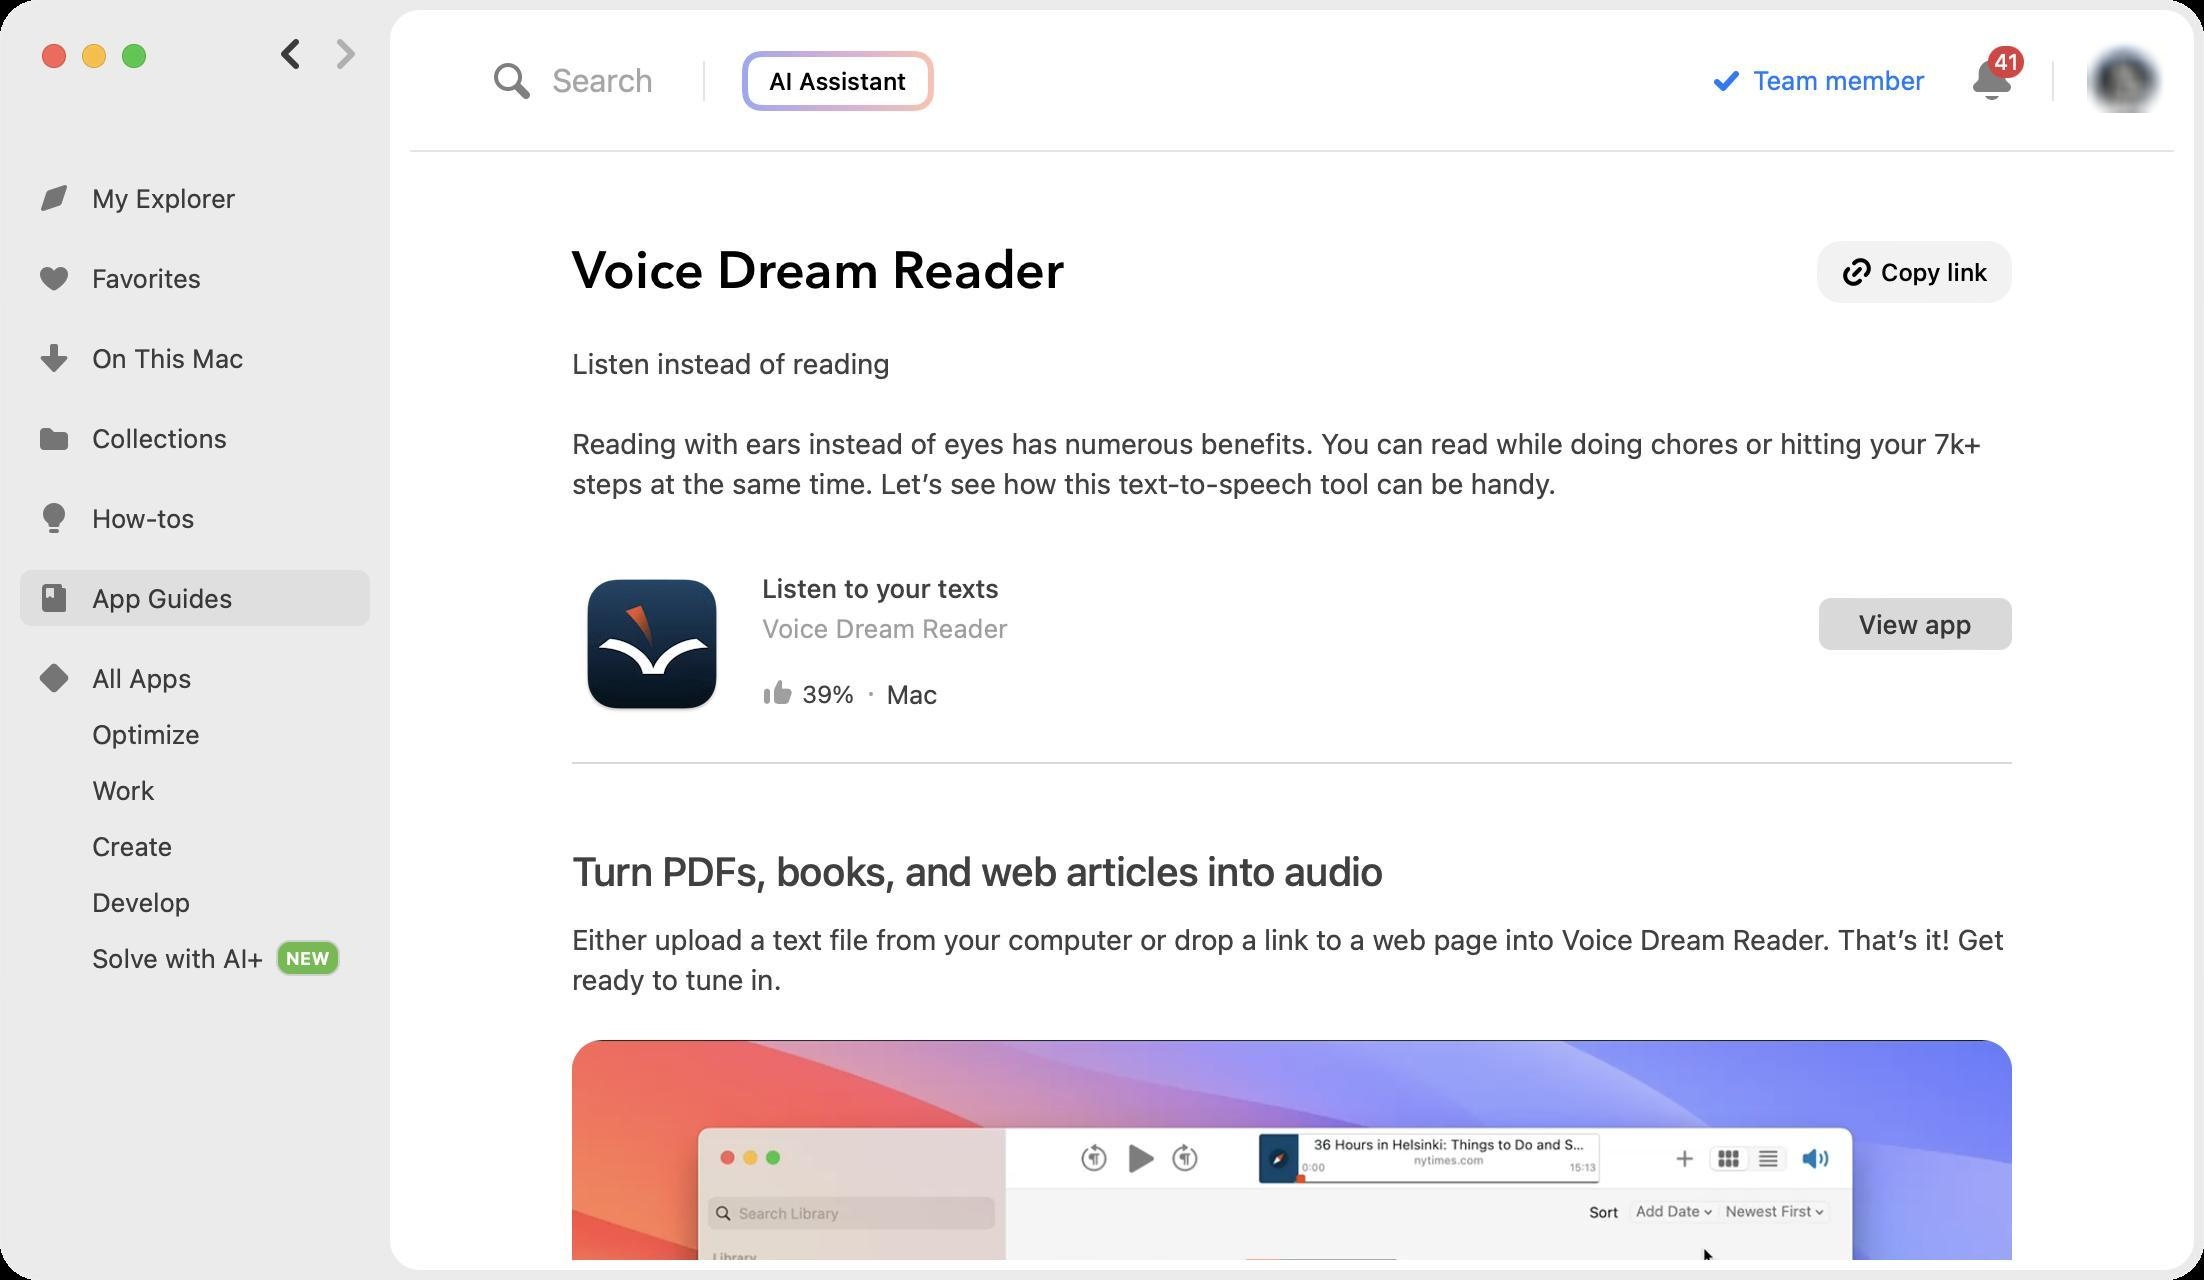
Accessibility tree:
{"name": "", "role": "AXWindow", "description": null, "role_description": "standard window", "value": null, "position": "220.00;132.00", "size": "1102;640", "children": [{"name": null, "role": "AXTable", "description": "Application categories", "role_description": "table", "value": null, "position": "10.00;85.00", "size": "175;408", "children": [{"name": null, "role": "AXRow", "description": null, "role_description": "table row", "value": null, "position": "10.00;85.00", "size": "175;40", "children": [{"name": null, "role": "AXCell", "description": null, "role_description": "cell", "value": null, "position": "16.00;85.00", "size": "163;40", "children": [{"name": null, "role": "AXImage", "description": "Discover", "role_description": "image", "value": null, "position": "19.00;91.00", "size": "16;16", "children": []}, {"name": null, "role": "AXStaticText", "description": null, "role_description": "text", "value": "My Explorer", "position": "44.00;91.00", "size": "76;16", "children": []}]}]}, {"name": null, "role": "AXRow", "description": null, "role_description": "table row", "value": null, "position": "10.00;125.00", "size": "175;40", "children": [{"name": null, "role": "AXCell", "description": null, "role_description": "cell", "value": null, "position": "16.00;125.00", "size": "163;40", "children": [{"name": null, "role": "AXImage", "description": "Favorites", "role_description": "image", "value": null, "position": "19.00;131.00", "size": "16;16", "children": []}, {"name": null, "role": "AXStaticText", "description": null, "role_description": "text", "value": "Favorites", "position": "44.00;131.00", "size": "59;16", "children": []}]}]}, {"name": null, "role": "AXRow", "description": null, "role_description": "table row", "value": null, "position": "10.00;165.00", "size": "175;40", "children": [{"name": null, "role": "AXCell", "description": null, "role_description": "cell", "value": null, "position": "16.00;165.00", "size": "163;40", "children": [{"name": null, "role": "AXImage", "description": "OnThisMac", "role_description": "image", "value": null, "position": "19.00;171.00", "size": "16;16", "children": []}, {"name": null, "role": "AXStaticText", "description": null, "role_description": "text", "value": "On This Mac", "position": "44.00;171.00", "size": "80;16", "children": []}]}]}, {"name": null, "role": "AXRow", "description": null, "role_description": "table row", "value": null, "position": "10.00;205.00", "size": "175;40", "children": [{"name": null, "role": "AXCell", "description": null, "role_description": "cell", "value": null, "position": "16.00;205.00", "size": "163;40", "children": [{"name": null, "role": "AXImage", "description": "Collections", "role_description": "image", "value": null, "position": "19.00;211.00", "size": "16;16", "children": []}, {"name": null, "role": "AXStaticText", "description": null, "role_description": "text", "value": "Collections", "position": "44.00;211.00", "size": "72;16", "children": []}]}]}, {"name": null, "role": "AXRow", "description": null, "role_description": "table row", "value": null, "position": "10.00;245.00", "size": "175;40", "children": [{"name": null, "role": "AXCell", "description": null, "role_description": "cell", "value": null, "position": "16.00;245.00", "size": "163;40", "children": [{"name": null, "role": "AXImage", "description": "How Tos", "role_description": "image", "value": null, "position": "19.00;251.00", "size": "16;16", "children": []}, {"name": null, "role": "AXStaticText", "description": null, "role_description": "text", "value": "How-tos", "position": "44.00;251.00", "size": "56;16", "children": []}]}]}, {"name": null, "role": "AXRow", "description": null, "role_description": "table row", "value": null, "position": "10.00;285.00", "size": "175;40", "children": [{"name": null, "role": "AXCell", "description": null, "role_description": "cell", "value": null, "position": "16.00;285.00", "size": "163;40", "children": [{"name": null, "role": "AXImage", "description": "Tutorials", "role_description": "image", "value": null, "position": "19.00;291.00", "size": "16;16", "children": []}, {"name": null, "role": "AXStaticText", "description": null, "role_description": "text", "value": "App Guides", "position": "44.00;291.00", "size": "74;16", "children": []}]}]}, {"name": null, "role": "AXRow", "description": null, "role_description": "table row", "value": null, "position": "10.00;325.00", "size": "175;28", "children": [{"name": null, "role": "AXCell", "description": null, "role_description": "cell", "value": null, "position": "16.00;325.00", "size": "163;28", "children": [{"name": null, "role": "AXImage", "description": "AllApps", "role_description": "image", "value": null, "position": "19.00;331.00", "size": "16;16", "children": []}, {"name": null, "role": "AXStaticText", "description": null, "role_description": "text", "value": "All Apps", "position": "44.00;331.00", "size": "54;16", "children": []}]}]}, {"name": null, "role": "AXRow", "description": null, "role_description": "table row", "value": null, "position": "10.00;353.00", "size": "175;28", "children": [{"name": null, "role": "AXCell", "description": null, "role_description": "cell", "value": null, "position": "16.00;353.00", "size": "163;28", "children": [{"name": null, "role": "AXImage", "description": "", "role_description": "image", "value": null, "position": "19.00;359.00", "size": "16;16", "children": []}, {"name": null, "role": "AXStaticText", "description": null, "role_description": "text", "value": "Optimize", "position": "44.00;359.00", "size": "58;16", "children": []}]}]}, {"name": null, "role": "AXRow", "description": null, "role_description": "table row", "value": null, "position": "10.00;381.00", "size": "175;28", "children": [{"name": null, "role": "AXCell", "description": null, "role_description": "cell", "value": null, "position": "16.00;381.00", "size": "163;28", "children": [{"name": null, "role": "AXImage", "description": "", "role_description": "image", "value": null, "position": "19.00;387.00", "size": "16;16", "children": []}, {"name": null, "role": "AXStaticText", "description": null, "role_description": "text", "value": "Work", "position": "44.00;387.00", "size": "36;16", "children": []}]}]}, {"name": null, "role": "AXRow", "description": null, "role_description": "table row", "value": null, "position": "10.00;409.00", "size": "175;28", "children": [{"name": null, "role": "AXCell", "description": null, "role_description": "cell", "value": null, "position": "16.00;409.00", "size": "163;28", "children": [{"name": null, "role": "AXImage", "description": "", "role_description": "image", "value": null, "position": "19.00;415.00", "size": "16;16", "children": []}, {"name": null, "role": "AXStaticText", "description": null, "role_description": "text", "value": "Create", "position": "44.00;415.00", "size": "44;16", "children": []}]}]}, {"name": null, "role": "AXRow", "description": null, "role_description": "table row", "value": null, "position": "10.00;437.00", "size": "175;28", "children": [{"name": null, "role": "AXCell", "description": null, "role_description": "cell", "value": null, "position": "16.00;437.00", "size": "163;28", "children": [{"name": null, "role": "AXImage", "description": "", "role_description": "image", "value": null, "position": "19.00;443.00", "size": "16;16", "children": []}, {"name": null, "role": "AXStaticText", "description": null, "role_description": "text", "value": "Develop", "position": "44.00;443.00", "size": "54;16", "children": []}]}]}, {"name": null, "role": "AXRow", "description": null, "role_description": "table row", "value": null, "position": "10.00;465.00", "size": "175;28", "children": [{"name": null, "role": "AXCell", "description": null, "role_description": "cell", "value": null, "position": "16.00;465.00", "size": "163;28", "children": [{"name": null, "role": "AXImage", "description": "", "role_description": "image", "value": null, "position": "19.00;471.00", "size": "16;16", "children": []}, {"name": null, "role": "AXStaticText", "description": null, "role_description": "text", "value": "Solve with AI+", "position": "44.00;471.00", "size": "90;16", "children": []}, {"name": null, "role": "AXStaticText", "description": null, "role_description": "text", "value": "NEW", "position": "139.00;473.50", "size": "30;11", "children": []}]}]}, {"name": null, "role": "AXColumn", "description": null, "role_description": "column", "value": null, "position": "10.00;85.00", "size": "175;408", "children": []}]}, {"name": null, "role": "AXUnknown", "description": "Forward", "role_description": "unknown", "value": null, "position": "166.00;19.00", "size": "14;16", "children": [{"name": null, "role": "AXImage", "description": "", "role_description": "image", "value": null, "position": "168.00;19.00", "size": "10;16", "children": []}]}, {"name": null, "role": "AXUnknown", "description": "Back", "role_description": "unknown", "value": null, "position": "138.00;19.00", "size": "14;16", "children": [{"name": null, "role": "AXImage", "description": "NavigationArrow", "role_description": "image", "value": null, "position": "140.00;19.00", "size": "10;16", "children": []}]}, {"name": null, "role": "AXGroup", "description": null, "role_description": "group", "value": null, "position": "195.00;5.00", "size": "902;630", "children": [{"name": null, "role": "AXGroup", "description": null, "role_description": "group", "value": null, "position": "195.00;76.00", "size": "902;554", "children": [{"name": null, "role": "AXGroup", "description": null, "role_description": "group", "value": null, "position": "195.00;76.00", "size": "902;554", "children": [{"name": "", "role": "AXScrollArea", "description": "", "role_description": "scroll area", "value": "", "position": "195.00;76.00", "size": "902;554", "children": [{"name": "", "role": "AXWebArea", "description": "How to listen to any text on your Mac", "role_description": "HTML content", "value": "", "position": "195.00;76.00", "size": "902;3030", "children": [{"name": "", "role": "AXGroup", "description": "", "role_description": "main", "value": "", "position": "286.00;76.00", "size": "720;3030", "children": [{"name": "", "role": "AXGroup", "description": "", "role_description": "banner", "value": "", "position": "286.00;116.00", "size": "720;40", "children": [{"name": "Voice_Dream_Reader", "role": "AXHeading", "description": "", "role_description": "heading", "value": 1, "position": "286.00;116.00", "size": "247;40", "children": [{"name": "", "role": "AXStaticText", "description": "", "role_description": "text", "value": "Voice Dream Reader", "position": "286.00;118.00", "size": "247;36", "children": []}]}, {"name": "Copy_link", "role": "AXButton", "description": "", "role_description": "button", "value": "", "position": "908.00;120.00", "size": "99;32", "children": []}]}, {"name": "", "role": "AXGroup", "description": "", "role_description": "article", "value": "", "position": "286.00;172.00", "size": "720;2423", "children": [{"name": "", "role": "AXGroup", "description": "", "role_description": "group", "value": "", "position": "286.00;172.00", "size": "720;20", "children": [{"name": "", "role": "AXStaticText", "description": "", "role_description": "text", "value": "Listen instead of reading ", "position": "286.00;173.00", "size": "163;17", "children": []}]}, {"name": "", "role": "AXGroup", "description": "", "role_description": "group", "value": "", "position": "286.00;212.00", "size": "720;40", "children": [{"name": "", "role": "AXStaticText", "description": "", "role_description": "text", "value": "Reading with ears instead of eyes has numerous benefits. You can read while doing chores or hitting your 7k+ steps at the same time. Let’s see how this text-to-speech tool can be handy. ", "position": "286.00;213.00", "size": "705;37", "children": []}]}, {"name": "Voice_Dream_Reader_Listen_to_your_texts_Voice_Dream_Reader_39_%_Mac", "role": "AXLink", "description": "", "role_description": "link", "value": "", "position": "286.00;282.00", "size": "233;80", "children": [{"name": "", "role": "AXImage", "description": "Voice Dream Reader", "role_description": "image", "value": "", "position": "286.00;282.00", "size": "80;80", "children": []}, {"name": "", "role": "AXGroup", "description": "", "role_description": "group", "value": "", "position": "381.00;285.00", "size": "123;18", "children": [{"name": "", "role": "AXStaticText", "description": "", "role_description": "text", "value": "Listen to your texts", "position": "381.00;286.00", "size": "119;16", "children": []}]}, {"name": "", "role": "AXGroup", "description": "", "role_description": "group", "value": "", "position": "381.00;306.00", "size": "123;17", "children": [{"name": "", "role": "AXStaticText", "description": "", "role_description": "text", "value": "Voice Dream Reader", "position": "381.00;306.00", "size": "124;16", "children": []}]}, {"name": "", "role": "AXGroup", "description": "", "role_description": "group", "value": "", "position": "401.00;338.00", "size": "36;18", "children": [{"name": "", "role": "AXStaticText", "description": "", "role_description": "text", "value": "39", "position": "401.00;339.00", "size": "16;16", "children": []}, {"name": "", "role": "AXStaticText", "description": "", "role_description": "text", "value": "%", "position": "416.00;339.00", "size": "12;16", "children": []}]}, {"name": "", "role": "AXStaticText", "description": "", "role_description": "text", "value": "Mac", "position": "443.00;339.00", "size": "26;16", "children": []}]}, {"name": "View_app", "role": "AXLink", "description": "", "role_description": "link", "value": "", "position": "909.00;299.00", "size": "97;26", "children": [{"name": "", "role": "AXGroup", "description": "", "role_description": "group", "value": "", "position": "929.00;303.00", "size": "57;18", "children": [{"name": "", "role": "AXStaticText", "description": "", "role_description": "text", "value": "View app", "position": "929.00;304.00", "size": "57;16", "children": []}]}]}, {"name": "Turn_PDFs,_books,_and_web_articles_into_audio", "role": "AXHeading", "description": "", "role_description": "heading", "value": 5, "position": "286.00;422.00", "size": "720;28", "children": [{"name": "", "role": "AXStaticText", "description": "", "role_description": "text", "value": "Turn PDFs, books, and web articles into audio", "position": "286.00;424.00", "size": "406;23", "children": []}]}, {"name": "", "role": "AXGroup", "description": "", "role_description": "group", "value": "", "position": "286.00;460.00", "size": "720;40", "children": [{"name": "", "role": "AXStaticText", "description": "", "role_description": "text", "value": "Either upload a text file from your computer or drop a link to a web page into Voice Dream Reader. That’s it! Get ready to tune in. ", "position": "286.00;461.00", "size": "716;37", "children": []}]}, {"name": "", "role": "AXGroup", "description": "", "role_description": "video playback", "value": "", "position": "286.00;520.00", "size": "720;451", "children": [{"name": "", "role": "AXGroup", "description": "", "role_description": "group", "value": "", "position": "286.00;520.00", "size": "720;451", "children": [{"name": "", "role": "AXButton", "description": "Play", "role_description": "button", "value": "", "position": "586.00;685.00", "size": "90;91", "children": []}]}]}, {"name": "One_library_for_all_texts ", "role": "AXHeading", "description": "", "role_description": "heading", "value": 5, "position": "286.00;1011.00", "size": "720;29", "children": [{"name": "", "role": "AXStaticText", "description": "", "role_description": "text", "value": "One library for all texts ", "position": "286.00;1013.00", "size": "206;24", "children": []}]}, {"name": "", "role": "AXGroup", "description": "", "role_description": "group", "value": "", "position": "286.00;1049.00", "size": "720;41", "children": [{"name": "", "role": "AXStaticText", "description": "", "role_description": "text", "value": "Keep things organized by setting up folders for work-related texts, books, articles from the favorite news sites, etc. Voice Dream Reader can act like your digital audio bookshelf. ", "position": "286.00;1050.00", "size": "712;38", "children": []}]}, {"name": "", "role": "AXGroup", "description": "", "role_description": "video playback", "value": "", "position": "286.00;1109.00", "size": "720;361", "children": [{"name": "", "role": "AXGroup", "description": "", "role_description": "group", "value": "", "position": "286.00;1109.00", "size": "720;361", "children": [{"name": "", "role": "AXButton", "description": "Play", "role_description": "button", "value": "", "position": "586.00;1229.00", "size": "90;91", "children": []}]}]}, {"name": "Skip_paragraphs,_bookmark,_and_take_notes ", "role": "AXHeading", "description": "", "role_description": "heading", "value": 5, "position": "286.00;1509.00", "size": "720;29", "children": [{"name": "", "role": "AXStaticText", "description": "", "role_description": "text", "value": "Skip paragraphs, bookmark, and take notes ", "position": "286.00;1511.00", "size": "393;24", "children": []}]}, {"name": "", "role": "AXGroup", "description": "", "role_description": "group", "value": "", "position": "286.00;1547.00", "size": "720;61", "children": [{"name": "", "role": "AXStaticText", "description": "", "role_description": "text", "value": "One strong advantage of Voice Dream Reader over audiobooks is that, as you listen, you can still follow the text with your eyes. Keep it in the corner of your screen to occasionally highlight or bookmark interesting ideas. You can also jump to the next paragraph with a click. ", "position": "286.00;1548.00", "size": "716;58", "children": []}]}, {"name": "", "role": "AXGroup", "description": "", "role_description": "video playback", "value": "", "position": "286.00;1627.00", "size": "720;361", "children": [{"name": "", "role": "AXGroup", "description": "", "role_description": "group", "value": "", "position": "286.00;1627.00", "size": "720;361", "children": [{"name": "", "role": "AXButton", "description": "Play", "role_description": "button", "value": "", "position": "586.00;1747.00", "size": "90;91", "children": []}]}]}, {"name": "The_right_voice_makes_wonders", "role": "AXHeading", "description": "", "role_description": "heading", "value": 5, "position": "286.00;2027.00", "size": "720;29", "children": [{"name": "", "role": "AXStaticText", "description": "", "role_description": "text", "value": "The right voice makes wonders", "position": "286.00;2029.00", "size": "279;24", "children": []}]}, {"name": "", "role": "AXGroup", "description": "", "role_description": "group", "value": "", "position": "286.00;2065.00", "size": "720;61", "children": [{"name": "", "role": "AXStaticText", "description": "", "role_description": "text", "value": "If the reader’s voice doesn’t match your vibe at the moment, hit the sound icon in the top-right corner of the player, and open Voice Manager to explore some new voices. There are 75 voices in 25 languages available, including some acapela voices. ", "position": "286.00;2066.00", "size": "698;58", "children": []}]}, {"name": "", "role": "AXGroup", "description": "", "role_description": "group", "value": "", "position": "286.00;2145.00", "size": "720;21", "children": [{"name": "", "role": "AXStaticText", "description": "", "role_description": "text", "value": "To further elevate your experience, you can adjust speech rate, add extra sentence pause, etc. ", "position": "286.00;2146.00", "size": "613;18", "children": []}]}, {"name": "", "role": "AXGroup", "description": "", "role_description": "video playback", "value": "", "position": "286.00;2185.00", "size": "720;361", "children": [{"name": "", "role": "AXGroup", "description": "", "role_description": "group", "value": "", "position": "286.00;2185.00", "size": "720;361", "children": [{"name": "", "role": "AXButton", "description": "Play", "role_description": "button", "value": "", "position": "586.00;2305.00", "size": "90;91", "children": []}]}]}, {"name": "", "role": "AXGroup", "description": "", "role_description": "group", "value": "", "position": "286.00;2555.00", "size": "720;41", "children": [{"name": "", "role": "AXStaticText", "description": "", "role_description": "text", "value": "Hope this guide will help you solve tasks faster, and enjoy solving them, too! Check out more guides picked for you below. ", "position": "286.00;2556.00", "size": "712;38", "children": []}]}]}, {"name": "Voice_Dream_Reader_Listen_to_your_texts_Voice_Dream_Reader_39%_Mac", "role": "AXLink", "description": "", "role_description": "link", "value": "", "position": "306.00;2635.00", "size": "218;81", "children": [{"name": "", "role": "AXImage", "description": "Voice Dream Reader", "role_description": "image", "value": "", "position": "306.00;2635.00", "size": "80;81", "children": []}, {"name": "", "role": "AXStaticText", "description": "", "role_description": "text", "value": "Listen to your texts", "position": "401.00;2646.00", "size": "119;17", "children": []}, {"name": "", "role": "AXStaticText", "description": "", "role_description": "text", "value": "Voice Dream Reader", "position": "401.00;2664.00", "size": "124;17", "children": []}, {"name": "", "role": "AXGroup", "description": "", "role_description": "group", "value": "", "position": "421.00;2694.00", "size": "37;19", "children": [{"name": "", "role": "AXStaticText", "description": "", "role_description": "text", "value": "39%", "position": "421.00;2695.00", "size": "29;17", "children": []}]}, {"name": "", "role": "AXGroup", "description": "", "role_description": "group", "value": "", "position": "465.00;2694.00", "size": "26;19", "children": [{"name": "", "role": "AXStaticText", "description": "", "role_description": "text", "value": "Mac", "position": "465.00;2695.00", "size": "26;17", "children": []}]}]}, {"name": "View_app", "role": "AXLink", "description": "", "role_description": "link", "value": "", "position": "879.00;2662.00", "size": "97;27", "children": [{"name": "", "role": "AXStaticText", "description": "", "role_description": "text", "value": "View app", "position": "899.00;2667.00", "size": "57;17", "children": []}]}, {"name": "", "role": "AXStaticText", "description": "", "role_description": "text", "value": "More reads for you", "position": "286.00;2831.00", "size": "208;31", "children": []}, {"name": "See_all", "role": "AXLink", "description": "", "role_description": "link", "value": "", "position": "951.00;2838.00", "size": "55;18", "children": [{"name": "", "role": "AXStaticText", "description": "", "role_description": "text", "value": "See all", "position": "951.00;2839.00", "size": "39;16", "children": []}]}, {"name": "superwhisper_Use_AI_to_type_with_your_voice", "role": "AXLink", "description": "", "role_description": "link", "value": "", "position": "286.00;2885.00", "size": "340;182", "children": [{"name": "", "role": "AXGroup", "description": "", "role_description": "group", "value": "", "position": "286.00;3030.00", "size": "340;19", "children": [{"name": "", "role": "AXStaticText", "description": "", "role_description": "text", "value": "superwhisper", "position": "286.00;3031.00", "size": "85;17", "children": []}]}, {"name": "", "role": "AXGroup", "description": "", "role_description": "group", "value": "", "position": "286.00;3048.00", "size": "340;19", "children": [{"name": "", "role": "AXStaticText", "description": "", "role_description": "text", "value": "Use AI to type with your voice", "position": "286.00;3049.00", "size": "181;17", "children": []}]}]}, {"name": "MurmurType_Transcribe_your_speech_with_AI", "role": "AXLink", "description": "", "role_description": "link", "value": "", "position": "666.00;2885.00", "size": "340;182", "children": [{"name": "", "role": "AXGroup", "description": "", "role_description": "group", "value": "", "position": "666.00;3030.00", "size": "340;19", "children": [{"name": "", "role": "AXStaticText", "description": "", "role_description": "text", "value": "MurmurType", "position": "666.00;3031.00", "size": "79;17", "children": []}]}, {"name": "", "role": "AXGroup", "description": "", "role_description": "group", "value": "", "position": "666.00;3048.00", "size": "340;19", "children": [{"name": "", "role": "AXStaticText", "description": "", "role_description": "text", "value": "Transcribe your speech with AI", "position": "666.00;3049.00", "size": "187;17", "children": []}]}]}]}, {"name": "", "role": "AXScrollArea", "description": "", "role_description": "scroll area", "value": "", "position": "195.00;76.00", "size": "1;1", "children": [{"name": "", "role": "AXWebArea", "description": "", "role_description": "HTML content", "value": "", "position": "195.00;76.00", "size": "1;8", "children": []}, {"name": "", "role": "AXScrollBar", "description": "", "role_description": "scroll bar", "value": 0.0, "position": "180.00;76.00", "size": "16;1", "children": []}]}]}, {"name": "", "role": "AXScrollBar", "description": "", "role_description": "scroll bar", "value": 0.0, "position": "1081.00;76.00", "size": "16;554", "children": []}]}]}]}]}, {"name": null, "role": "AXButton", "description": "Your account picture", "role_description": "button", "value": null, "position": "1047.00;7.50", "size": "48;48", "children": [{"name": null, "role": "AXImage", "description": null, "role_description": "image", "value": null, "position": "1047.00;25.50", "size": "30;30", "children": []}]}, {"name": null, "role": "AXLink", "description": "Team member", "role_description": "link", "value": null, "position": "854.50;32.50", "size": "110;16", "children": [{"name": null, "role": "AXStaticText", "description": null, "role_description": "text", "value": "Team member", "position": "874.50;32.00", "size": "90;16", "children": []}]}, {"name": null, "role": "AXButton", "description": null, "role_description": "button", "value": null, "position": "984.00;29.00", "size": "23;23", "children": [{"name": null, "role": "AXImage", "description": "NotificationsIcon", "role_description": "image", "value": null, "position": "984.00;29.00", "size": "23;23", "children": []}, {"name": null, "role": "AXStaticText", "description": null, "role_description": "text", "value": "41", "position": "993.00;24.00", "size": "20;14", "children": []}]}, {"name": null, "role": "AXGroup", "description": null, "role_description": "group", "value": null, "position": "372.50;-24.00", "size": "93;78", "children": [{"name": null, "role": "AXButton", "description": "AI Assistant", "role_description": "button", "value": null, "position": "371.00;25.50", "size": "96;30", "children": []}]}, {"name": null, "role": "AXGroup", "description": null, "role_description": "group", "value": null, "position": "246.00;18.50", "size": "96;44", "children": [{"name": null, "role": "AXTextField", "description": "Setapp application search", "role_description": "search text field", "value": "", "position": "274.00;31.00", "size": "66;19", "children": []}]}, {"name": null, "role": "AXButton", "description": null, "role_description": "close button", "value": null, "position": "20.00;20.00", "size": "14;16", "children": []}, {"name": null, "role": "AXButton", "description": null, "role_description": "full screen button", "value": null, "position": "60.00;20.00", "size": "14;16", "children": [{"name": null, "role": "AXGroup", "description": null, "role_description": "group", "value": null, "position": "60.00;20.00", "size": "14;16", "children": [{"name": null, "role": "AXGroup", "description": null, "role_description": "group", "value": null, "position": "60.00;20.00", "size": "14;16", "children": []}]}]}, {"name": null, "role": "AXButton", "description": null, "role_description": "minimize button", "value": null, "position": "40.00;20.00", "size": "14;16", "children": []}]}